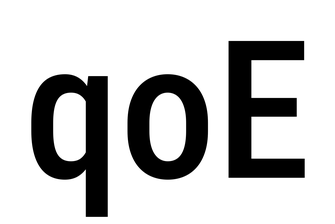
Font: Roboto_Condensed_Medium